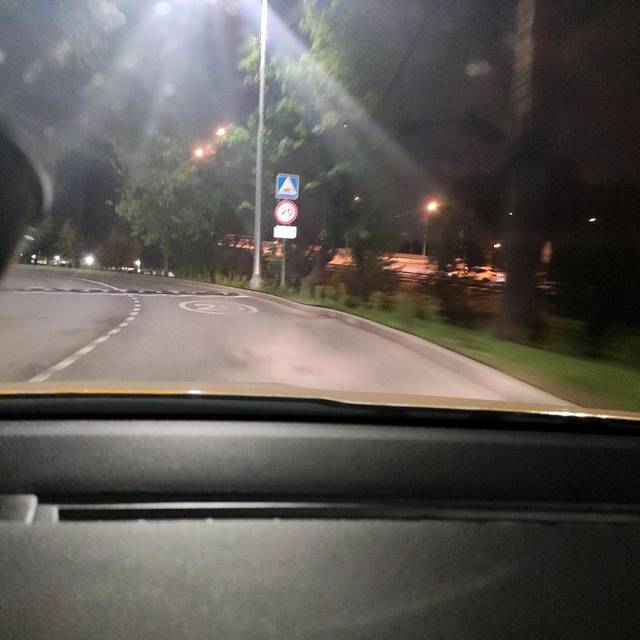
Region: Russia
Coordinates: 55.656, 37.348